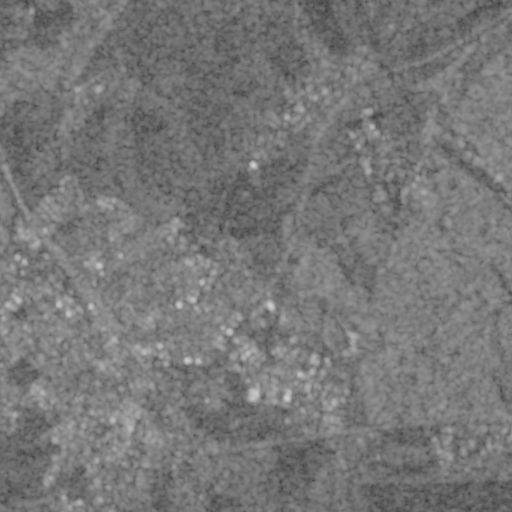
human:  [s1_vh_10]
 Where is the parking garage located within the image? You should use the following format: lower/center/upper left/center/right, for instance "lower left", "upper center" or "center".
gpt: The parking garage is located in the upper right of the image.
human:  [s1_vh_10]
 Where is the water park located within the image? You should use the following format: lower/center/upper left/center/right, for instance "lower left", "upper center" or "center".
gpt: The water park is located in the lower left of the image.
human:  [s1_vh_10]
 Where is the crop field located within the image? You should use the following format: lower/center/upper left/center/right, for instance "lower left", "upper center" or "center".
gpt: There is no crop field in the image.

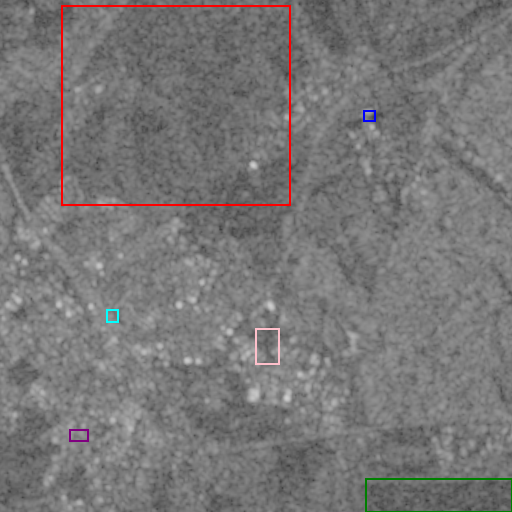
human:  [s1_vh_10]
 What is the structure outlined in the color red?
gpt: The structure outlined in red is a crop field.
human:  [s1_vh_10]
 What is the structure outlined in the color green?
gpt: The structure outlined in green is a park.
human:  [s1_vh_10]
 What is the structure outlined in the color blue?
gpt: The structure outlined in blue is a parking garage.
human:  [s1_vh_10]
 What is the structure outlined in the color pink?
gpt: The structure outlined in pink is a parking lot.
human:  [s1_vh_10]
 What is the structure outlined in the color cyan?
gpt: The structure outlined in cyan is a power substation.
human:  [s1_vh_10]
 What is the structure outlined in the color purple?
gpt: The structure outlined in purple is a water park.
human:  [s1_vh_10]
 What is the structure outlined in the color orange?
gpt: There is no orange outline.